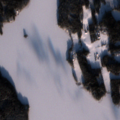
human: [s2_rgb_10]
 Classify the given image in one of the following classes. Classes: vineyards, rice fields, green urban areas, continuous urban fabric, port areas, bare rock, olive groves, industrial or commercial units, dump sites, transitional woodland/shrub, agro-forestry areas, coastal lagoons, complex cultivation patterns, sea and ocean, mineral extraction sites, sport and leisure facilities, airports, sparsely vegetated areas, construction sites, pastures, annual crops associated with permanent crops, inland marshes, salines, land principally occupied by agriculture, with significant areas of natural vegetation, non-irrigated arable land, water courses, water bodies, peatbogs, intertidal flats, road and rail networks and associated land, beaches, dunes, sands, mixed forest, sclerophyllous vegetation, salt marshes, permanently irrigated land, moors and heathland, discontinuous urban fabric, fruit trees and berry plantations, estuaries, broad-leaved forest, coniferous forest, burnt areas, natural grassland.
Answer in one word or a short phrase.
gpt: land principally occupied by agriculture, with significant areas of natural vegetation, coniferous forest, mixed forest, water bodies